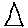
Label: triangle